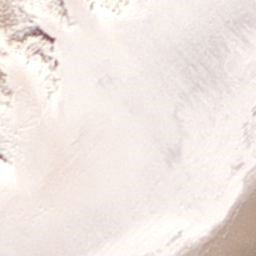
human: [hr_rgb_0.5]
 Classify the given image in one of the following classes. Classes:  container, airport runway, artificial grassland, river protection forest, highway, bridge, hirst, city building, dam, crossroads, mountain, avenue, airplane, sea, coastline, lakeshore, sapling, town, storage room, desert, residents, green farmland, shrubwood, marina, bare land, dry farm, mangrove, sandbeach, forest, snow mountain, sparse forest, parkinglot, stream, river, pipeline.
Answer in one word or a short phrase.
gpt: sandbeach